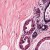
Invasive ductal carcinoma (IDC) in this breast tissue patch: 0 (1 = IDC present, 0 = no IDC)